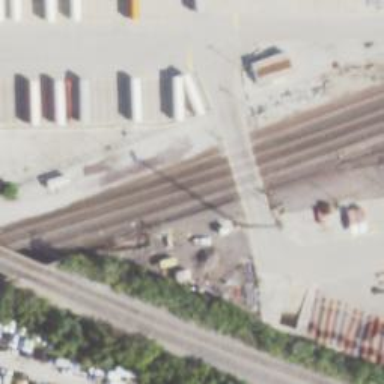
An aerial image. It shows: Railway level crossing.